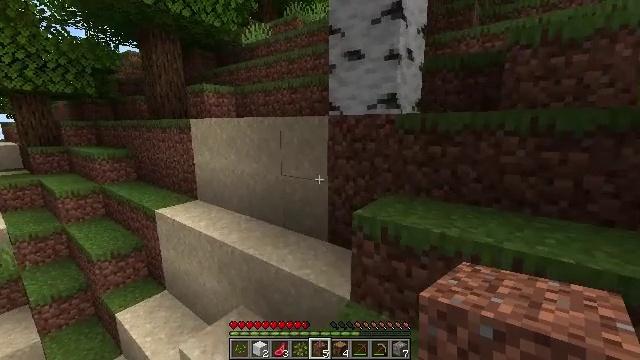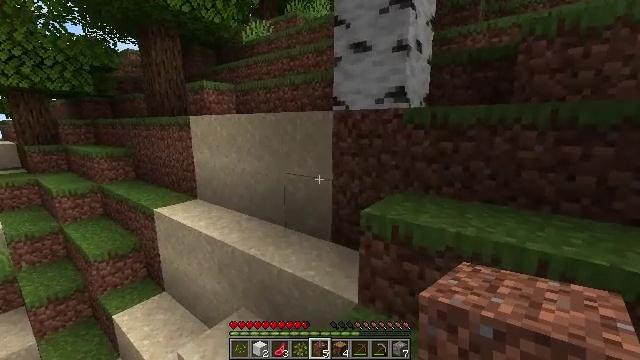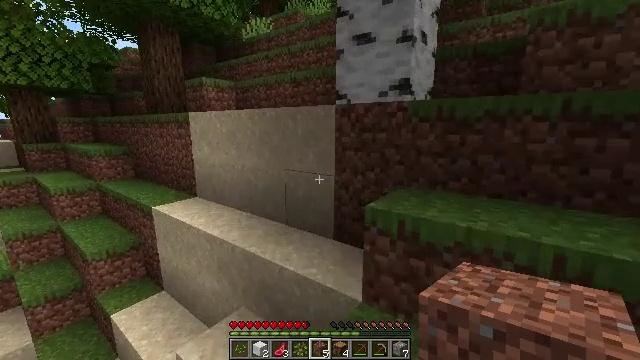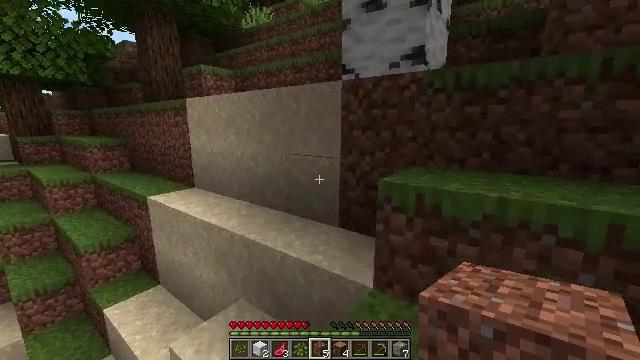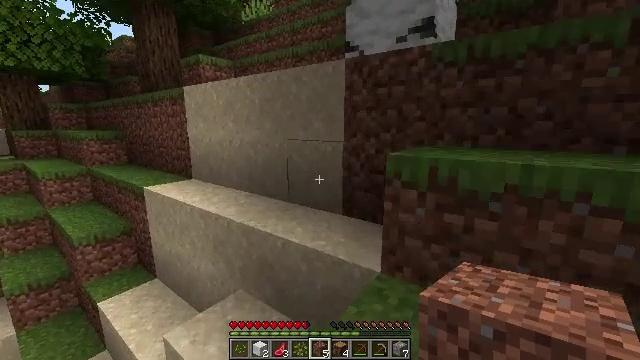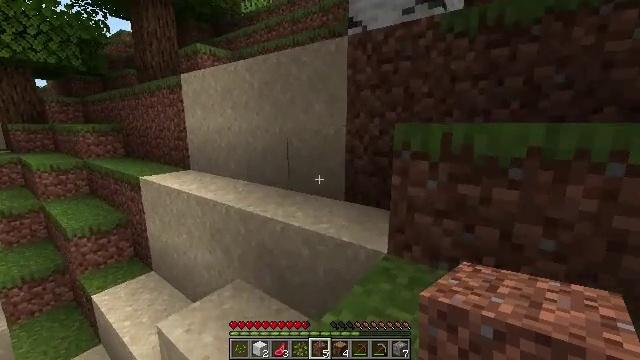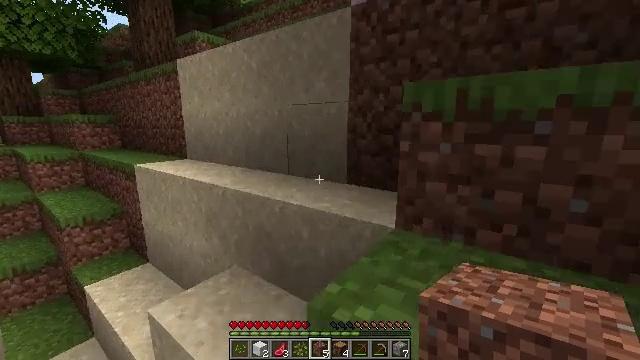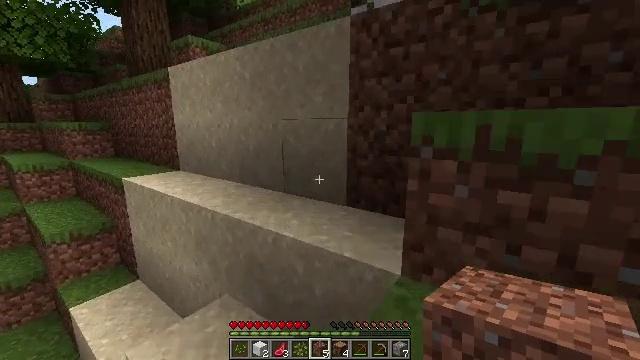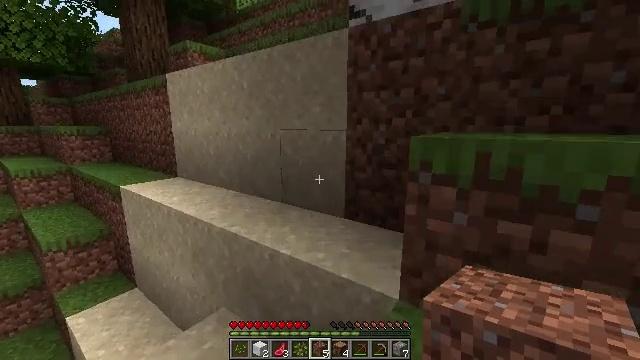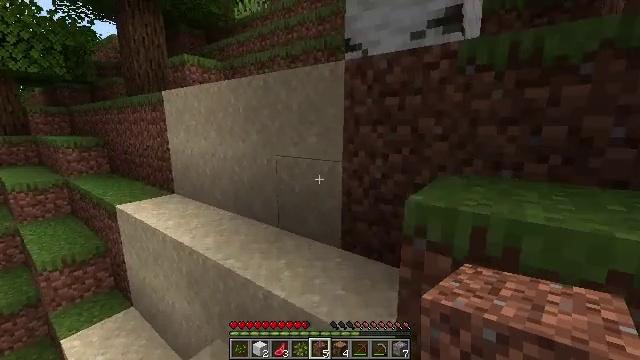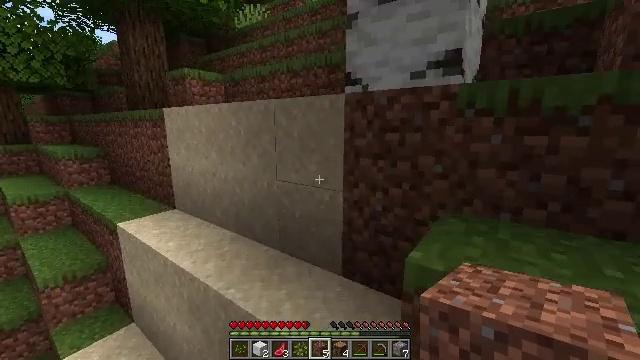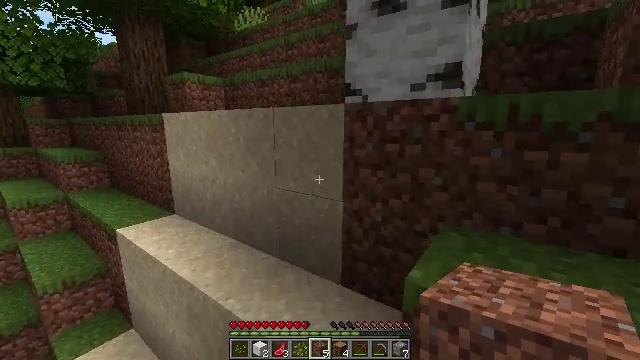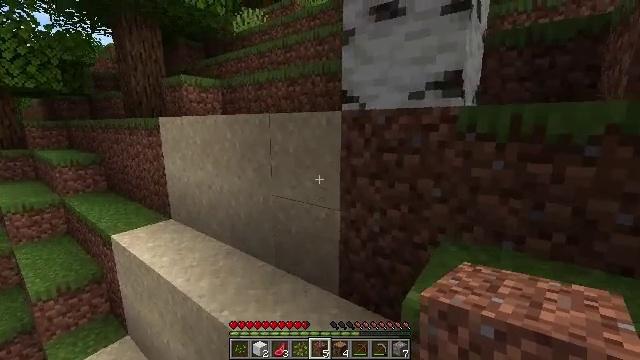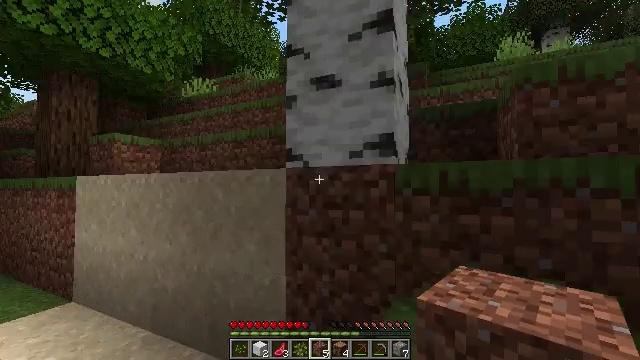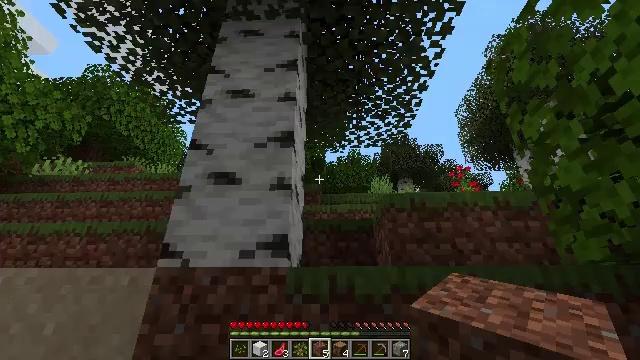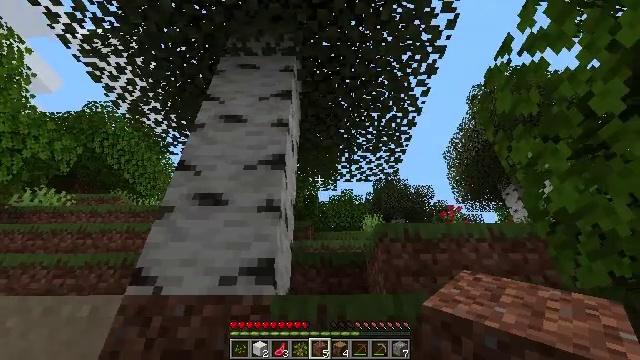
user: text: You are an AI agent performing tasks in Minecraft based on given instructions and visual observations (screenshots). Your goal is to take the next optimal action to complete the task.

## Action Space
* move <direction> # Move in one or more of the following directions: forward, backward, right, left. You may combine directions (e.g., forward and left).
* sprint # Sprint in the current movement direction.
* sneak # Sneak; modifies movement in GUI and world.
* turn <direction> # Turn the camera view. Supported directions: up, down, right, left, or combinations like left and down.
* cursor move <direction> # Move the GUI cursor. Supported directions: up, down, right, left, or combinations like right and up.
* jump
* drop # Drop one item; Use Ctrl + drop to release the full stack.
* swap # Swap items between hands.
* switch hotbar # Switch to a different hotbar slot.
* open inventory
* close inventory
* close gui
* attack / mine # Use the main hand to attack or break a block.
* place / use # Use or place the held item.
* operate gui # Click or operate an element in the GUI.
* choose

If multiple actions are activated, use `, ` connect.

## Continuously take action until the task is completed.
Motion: motion action
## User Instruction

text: Mine the rose bush in the garden.
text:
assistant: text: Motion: move forward, jump
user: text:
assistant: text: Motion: move forward, jump
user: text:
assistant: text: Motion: move forward, jump
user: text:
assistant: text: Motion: move forward, jump
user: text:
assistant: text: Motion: move forward and move right, jump
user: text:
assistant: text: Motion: move forward and move right, jump
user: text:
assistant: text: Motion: move forward and move right, jump
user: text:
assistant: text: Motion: move forward and move right, jump
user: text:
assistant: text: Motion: move forward and move right, jump
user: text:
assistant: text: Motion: move forward and move right, jump
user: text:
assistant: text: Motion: move forward and move right, jump
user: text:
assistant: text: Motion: move forward and move right, jump
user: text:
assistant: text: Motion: move forward and move right, turn right and up, jump
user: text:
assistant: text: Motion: move forward and move right, turn right and up, jump
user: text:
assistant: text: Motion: move forward and move right, turn right and up, jump
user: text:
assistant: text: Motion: move forward and move right, jump
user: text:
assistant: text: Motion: move forward and move right, jump
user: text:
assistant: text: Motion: move forward and move right, jump
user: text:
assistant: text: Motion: move forward and move right, jump
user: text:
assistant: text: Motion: move forward and move right, jump
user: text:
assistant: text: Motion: move forward, turn down, jump
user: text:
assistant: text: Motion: move forward, turn down, jump
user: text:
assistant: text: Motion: move forward, turn right and down, jump
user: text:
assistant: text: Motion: move forward, turn right and down, jump
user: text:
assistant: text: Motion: move forward, turn right and down, jump
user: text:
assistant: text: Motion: move forward, turn right and down, jump
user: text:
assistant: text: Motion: move forward, turn right and down, jump
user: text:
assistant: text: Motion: move forward, turn right and down, jump
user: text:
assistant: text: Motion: move forward, turn right and down, jump
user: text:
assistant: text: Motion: move forward, turn right and down, jump